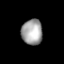
Tissue: lung
Cell type: Endothelial cells
Senescence score: 0.5665
Nuclear area (px): 521
Mean DAPI intensity: 164.265